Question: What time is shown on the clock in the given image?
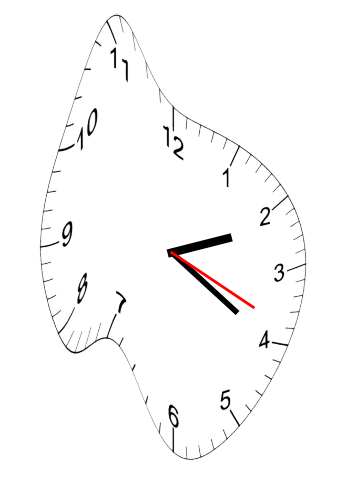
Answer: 02:20:19